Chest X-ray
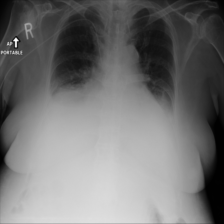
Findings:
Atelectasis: positive
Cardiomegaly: negative
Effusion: positive
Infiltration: negative
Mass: negative
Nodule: negative
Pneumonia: negative
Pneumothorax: negative
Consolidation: positive
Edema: negative
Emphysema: negative
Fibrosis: negative
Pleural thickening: negative
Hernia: negative